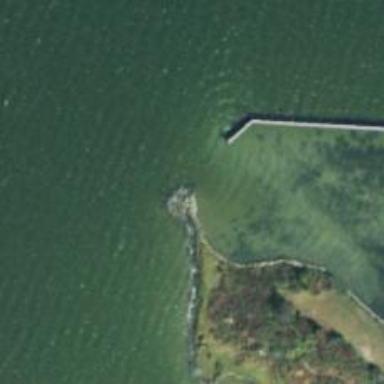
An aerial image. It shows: Breakwater structure.